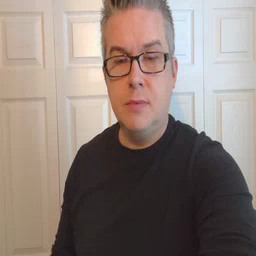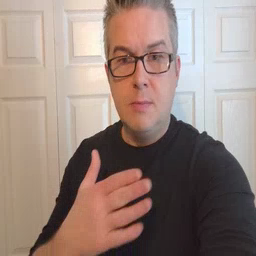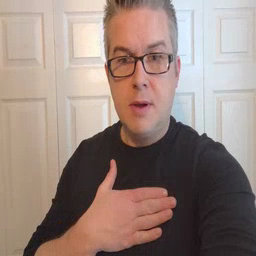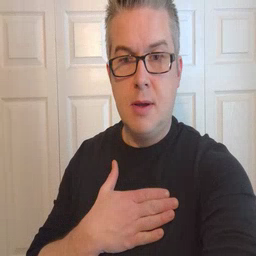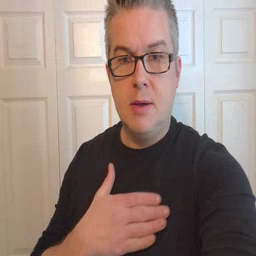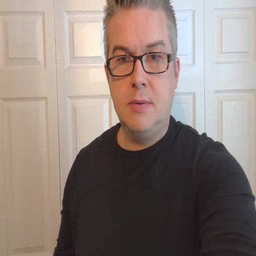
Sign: minemy